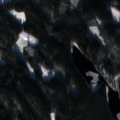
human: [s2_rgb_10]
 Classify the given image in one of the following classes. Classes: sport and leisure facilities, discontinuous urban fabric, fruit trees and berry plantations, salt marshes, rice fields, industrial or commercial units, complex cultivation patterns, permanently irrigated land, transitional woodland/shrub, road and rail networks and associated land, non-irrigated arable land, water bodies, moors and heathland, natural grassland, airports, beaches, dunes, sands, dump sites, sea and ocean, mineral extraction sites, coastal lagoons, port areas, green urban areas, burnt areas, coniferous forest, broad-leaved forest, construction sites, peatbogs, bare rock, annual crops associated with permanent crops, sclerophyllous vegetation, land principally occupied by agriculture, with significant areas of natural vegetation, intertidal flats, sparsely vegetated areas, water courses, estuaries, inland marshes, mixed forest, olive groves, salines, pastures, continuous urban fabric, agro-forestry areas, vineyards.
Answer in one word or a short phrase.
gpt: land principally occupied by agriculture, with significant areas of natural vegetation, coniferous forest, mixed forest, transitional woodland/shrub